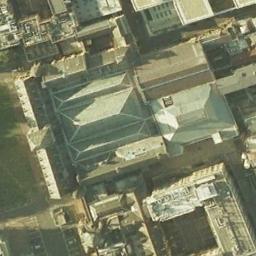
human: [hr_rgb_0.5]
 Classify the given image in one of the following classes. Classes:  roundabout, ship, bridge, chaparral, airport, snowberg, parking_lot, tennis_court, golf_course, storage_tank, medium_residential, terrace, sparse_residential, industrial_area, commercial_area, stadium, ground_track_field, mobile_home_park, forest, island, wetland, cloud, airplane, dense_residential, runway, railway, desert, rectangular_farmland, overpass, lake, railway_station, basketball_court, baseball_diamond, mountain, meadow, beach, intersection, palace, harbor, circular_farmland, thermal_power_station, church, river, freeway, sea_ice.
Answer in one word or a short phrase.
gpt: church